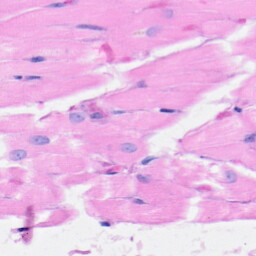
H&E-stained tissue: Heart